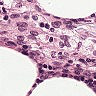
Metastatic tissue present: no